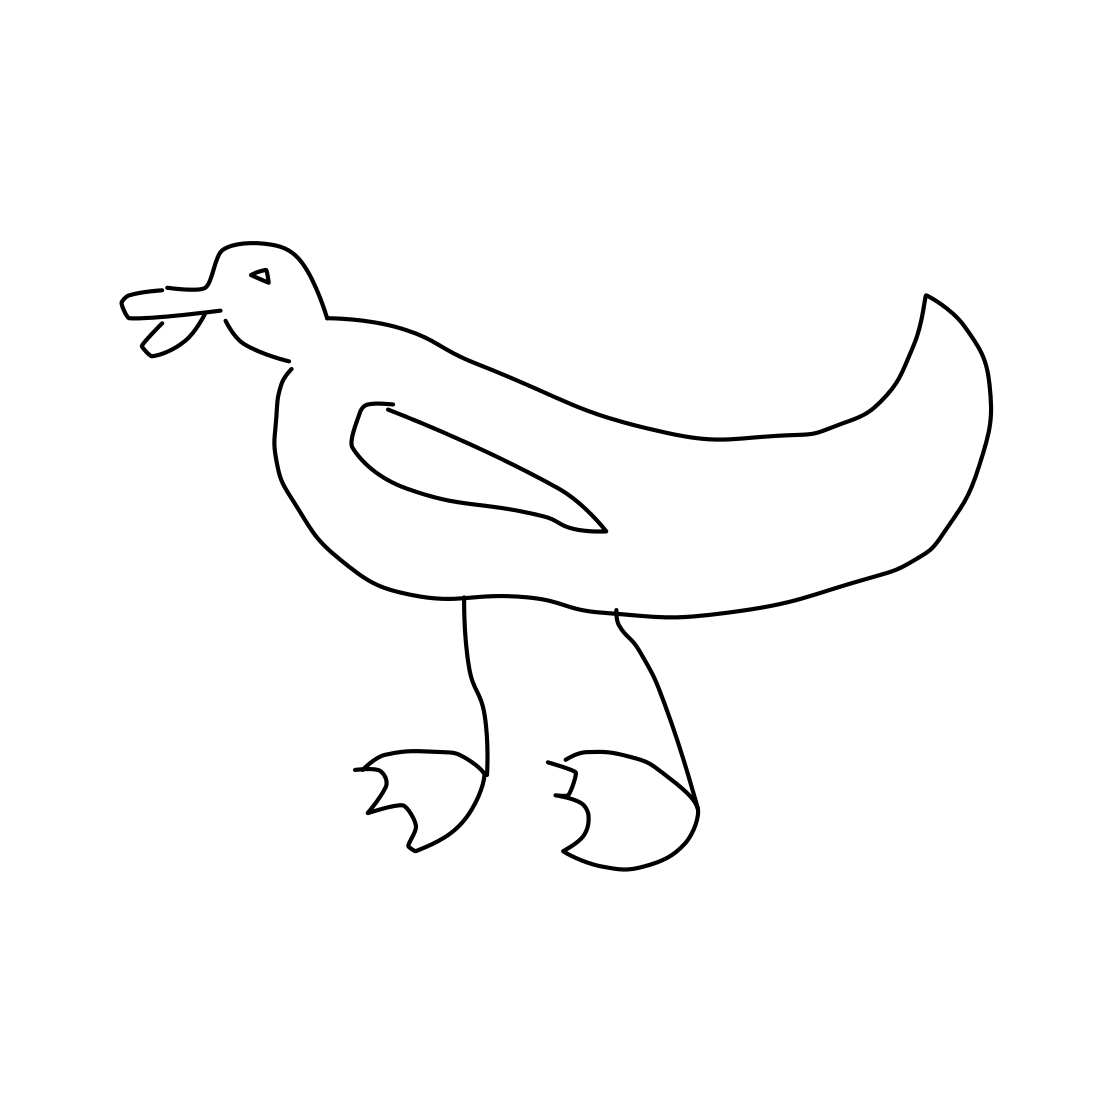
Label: duck